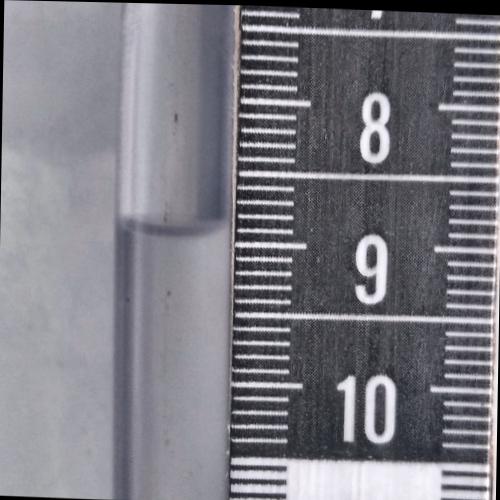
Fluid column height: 8.9 cm